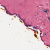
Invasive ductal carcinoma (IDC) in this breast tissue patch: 0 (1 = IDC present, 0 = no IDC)